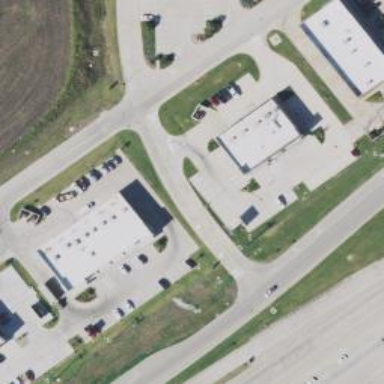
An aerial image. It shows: Clinic.